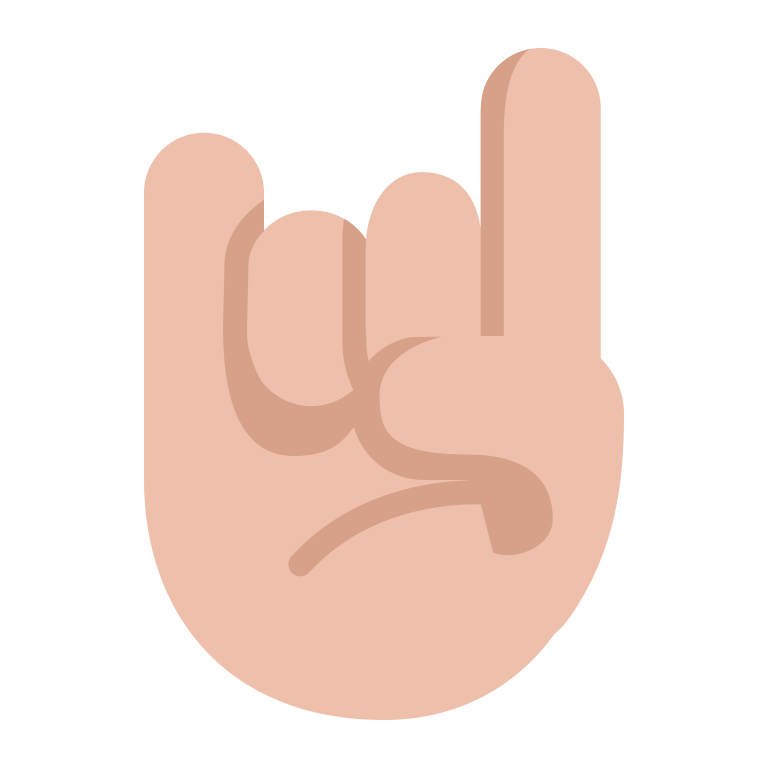
sign of the horns flat  light